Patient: sex M, age 25
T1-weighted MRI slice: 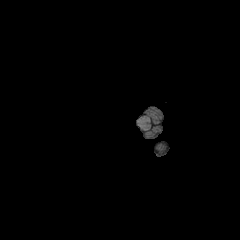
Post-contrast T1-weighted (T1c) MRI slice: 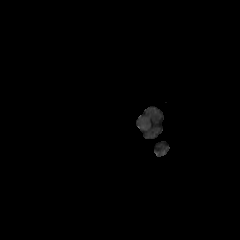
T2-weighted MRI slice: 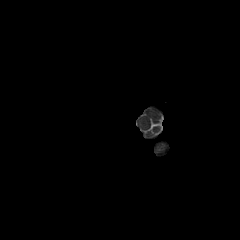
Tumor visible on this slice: no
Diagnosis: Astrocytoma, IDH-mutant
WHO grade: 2